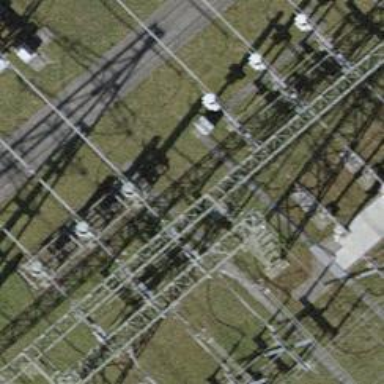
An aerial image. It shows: Bay for power lines.